Field crop: tomato
Growth stage: 1
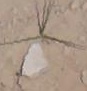
Species: cyperus